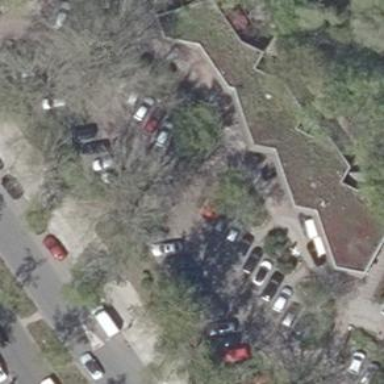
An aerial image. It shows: Apartment building with flat roof.